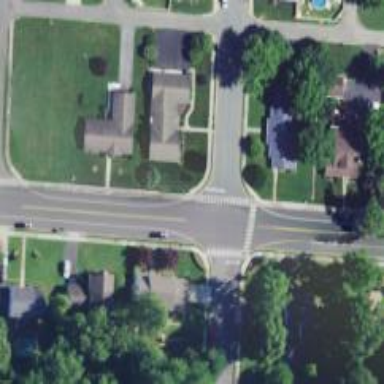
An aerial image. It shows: Marked road crossing.